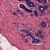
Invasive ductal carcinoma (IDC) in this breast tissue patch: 0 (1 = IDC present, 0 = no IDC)